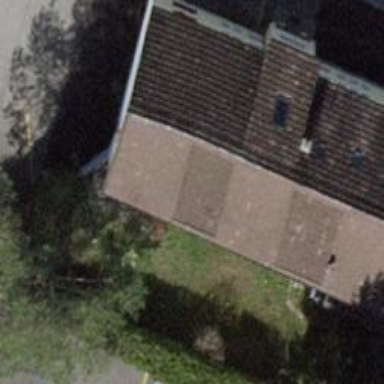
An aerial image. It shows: Terrace building.